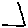
Label: triangle